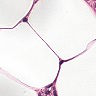
Metastatic tissue present: no